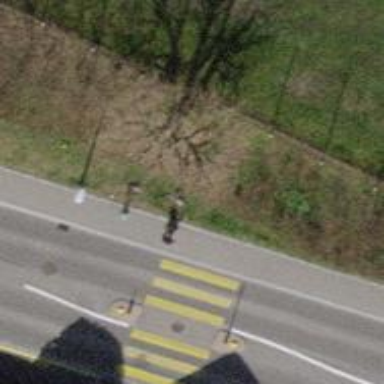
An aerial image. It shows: Asphalt sidewalk along the footway.